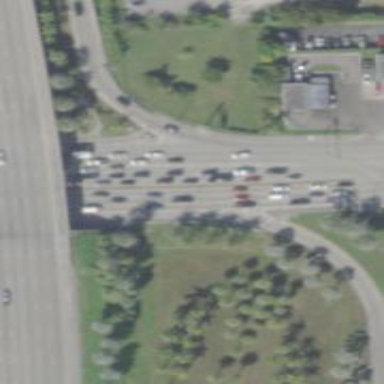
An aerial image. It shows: Primary highway with separate asphalt sidewalk.